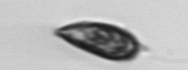
Label: Prorocentrum_triestinum